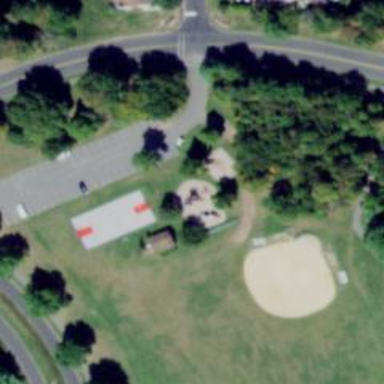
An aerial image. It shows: Disc golf course designed for leisure and sport.